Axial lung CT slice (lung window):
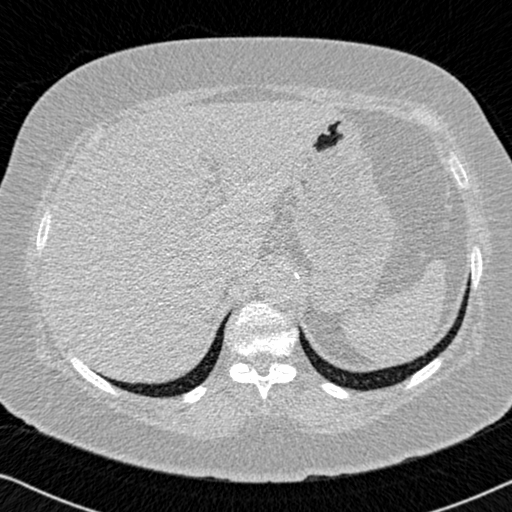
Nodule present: no